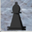
Piece: bB